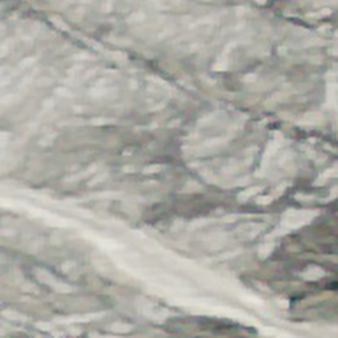
Label: other